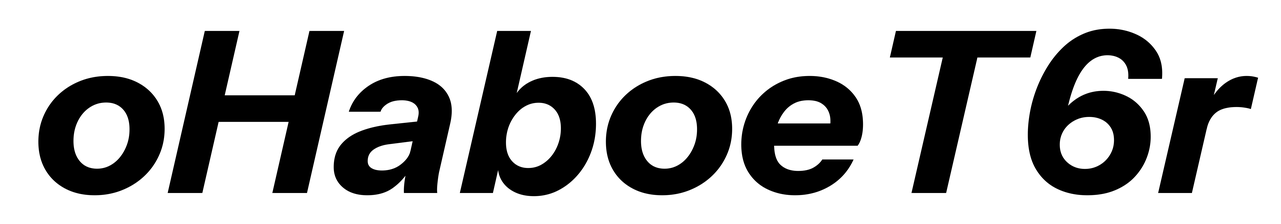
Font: InstrumentSans-Italic_Bold_Italic